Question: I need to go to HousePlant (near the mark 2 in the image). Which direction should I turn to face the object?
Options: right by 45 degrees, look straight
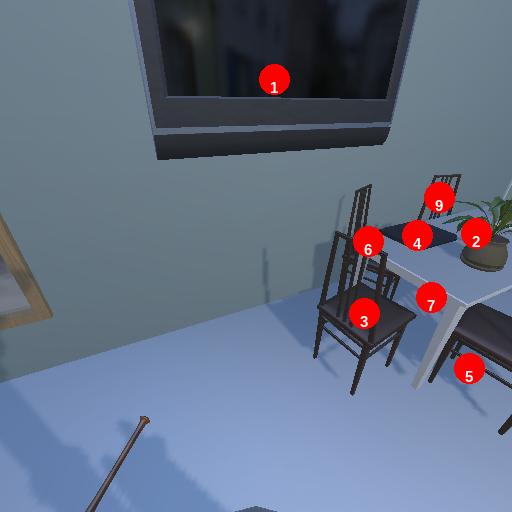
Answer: right by 45 degrees